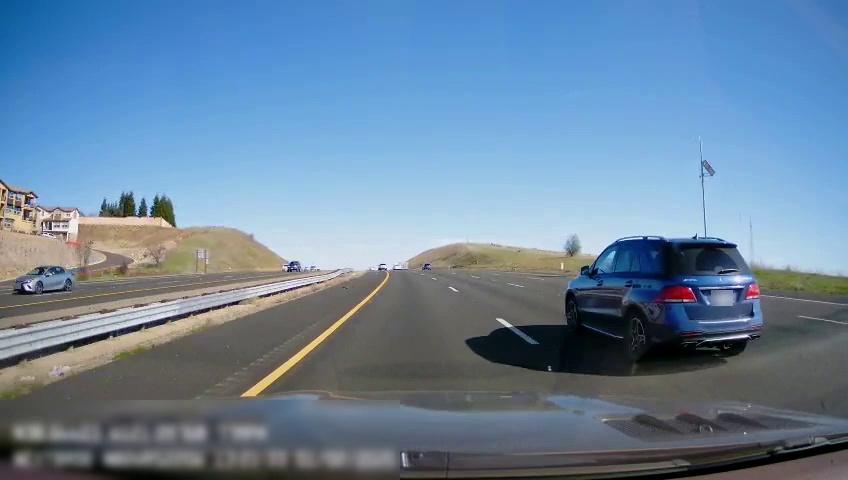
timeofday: Day
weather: Sunny
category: Drivable Space
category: Drivable Space
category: Vehicles | SUV
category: Vehicles | Car
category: Vehicles | SUV
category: Lanes | Current Lane
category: Lanes | Current Lane
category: Lanes | Alternate Lane
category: Lanes | Alternate Lane
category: Lanes | Alternate Lane
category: Lanes | Opposite Lane
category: Lanes | Opposite Lane
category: Lanes | Opposite Lane